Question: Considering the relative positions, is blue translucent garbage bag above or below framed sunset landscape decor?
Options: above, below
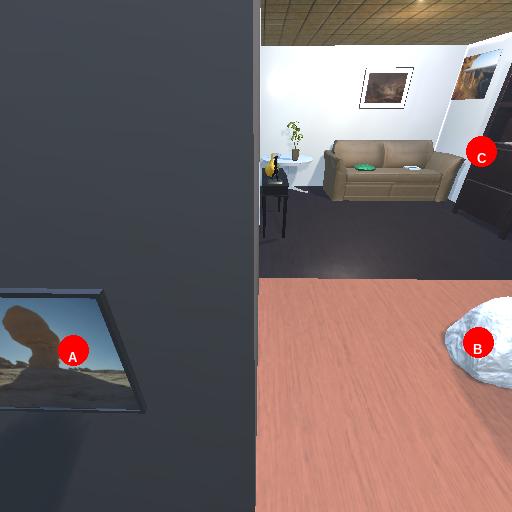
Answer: above